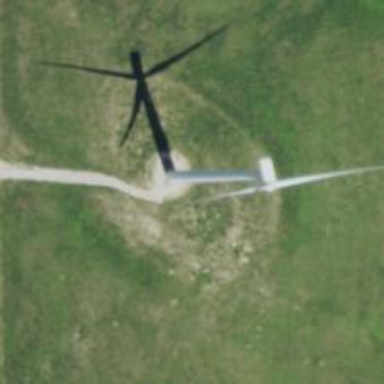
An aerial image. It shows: Wind generator powered by horizontal axis wind turbine.